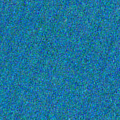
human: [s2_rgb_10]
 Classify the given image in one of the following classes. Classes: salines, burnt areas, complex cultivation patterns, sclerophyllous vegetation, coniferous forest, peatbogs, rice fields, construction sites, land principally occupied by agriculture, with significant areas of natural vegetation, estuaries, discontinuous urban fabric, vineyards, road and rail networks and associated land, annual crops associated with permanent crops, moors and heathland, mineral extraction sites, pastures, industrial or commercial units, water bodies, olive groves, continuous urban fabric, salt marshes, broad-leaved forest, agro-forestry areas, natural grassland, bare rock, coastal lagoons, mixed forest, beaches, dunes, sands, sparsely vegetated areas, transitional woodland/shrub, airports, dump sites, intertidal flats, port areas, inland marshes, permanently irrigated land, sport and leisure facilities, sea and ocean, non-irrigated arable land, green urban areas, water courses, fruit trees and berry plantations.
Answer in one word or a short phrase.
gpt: sea and ocean